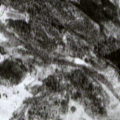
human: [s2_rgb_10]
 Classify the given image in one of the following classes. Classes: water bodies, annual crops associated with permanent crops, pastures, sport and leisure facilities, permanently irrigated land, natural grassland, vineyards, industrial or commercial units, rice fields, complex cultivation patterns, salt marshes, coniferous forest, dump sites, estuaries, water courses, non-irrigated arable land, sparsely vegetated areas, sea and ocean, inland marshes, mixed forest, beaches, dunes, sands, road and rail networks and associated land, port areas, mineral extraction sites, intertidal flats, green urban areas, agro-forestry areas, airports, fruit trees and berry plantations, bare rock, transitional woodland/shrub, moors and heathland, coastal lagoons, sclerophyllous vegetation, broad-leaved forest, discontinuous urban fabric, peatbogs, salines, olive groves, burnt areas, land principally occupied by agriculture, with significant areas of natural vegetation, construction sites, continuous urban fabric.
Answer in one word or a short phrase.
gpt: coniferous forest, mixed forest, transitional woodland/shrub, peatbogs